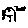
Label: bird